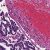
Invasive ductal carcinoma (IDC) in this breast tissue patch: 1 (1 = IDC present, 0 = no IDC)